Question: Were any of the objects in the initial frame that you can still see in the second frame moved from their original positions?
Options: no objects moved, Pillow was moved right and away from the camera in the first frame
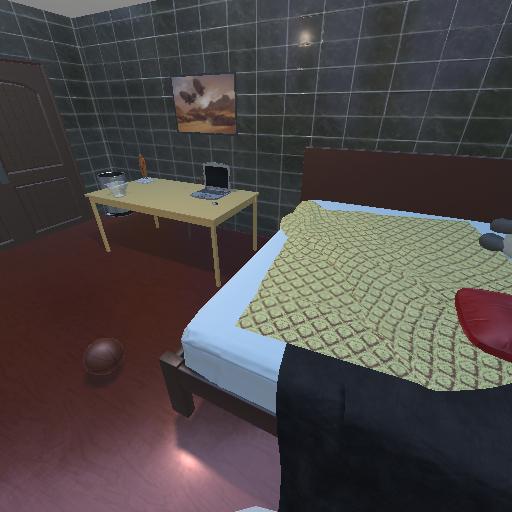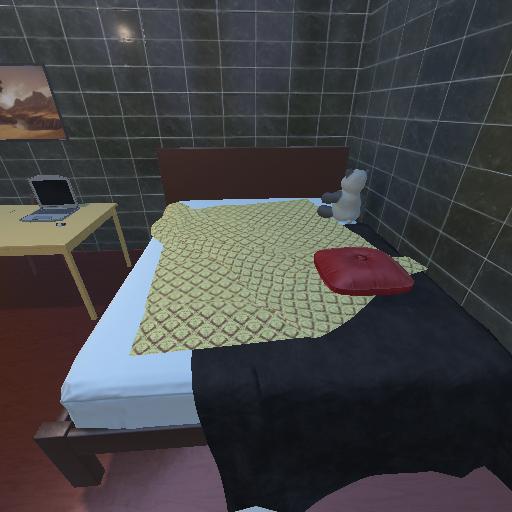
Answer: no objects moved